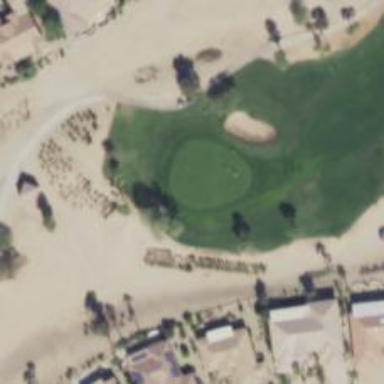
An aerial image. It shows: View of golf hole.